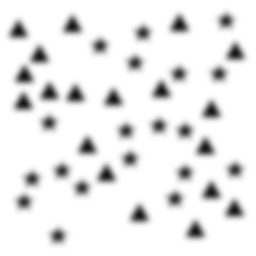
Squares: 0
Triangles: 19
Stars: 19
Total shapes: 38